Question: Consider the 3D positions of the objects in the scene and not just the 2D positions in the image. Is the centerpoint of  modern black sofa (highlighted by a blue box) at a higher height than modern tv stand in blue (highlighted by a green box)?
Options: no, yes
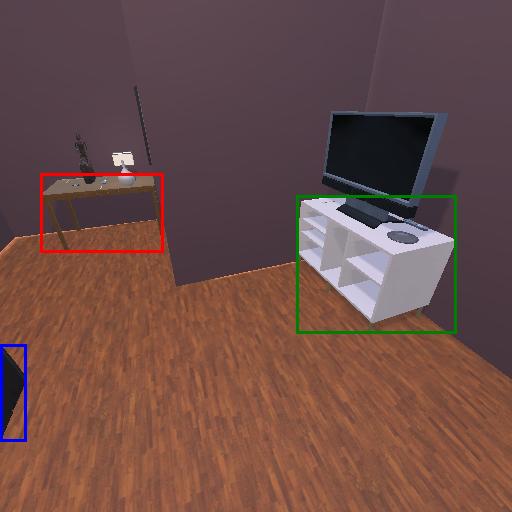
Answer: no